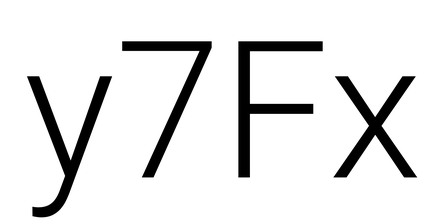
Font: Roboto_Light